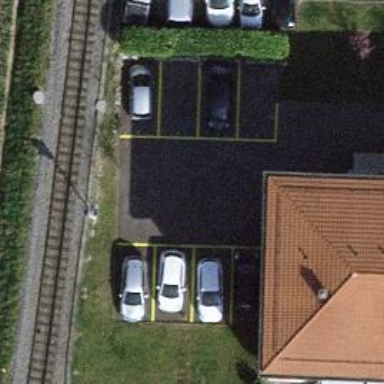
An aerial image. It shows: Road serving as parking aisle.